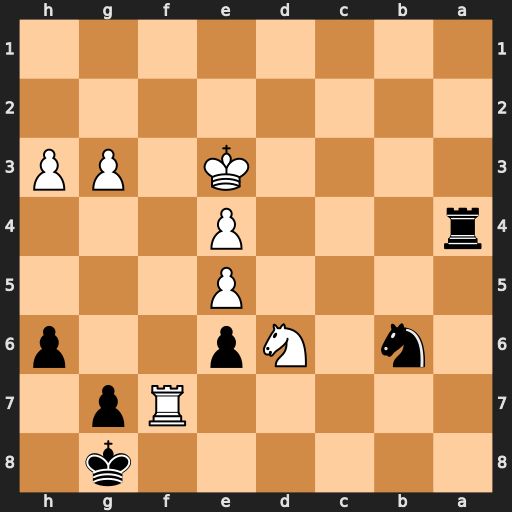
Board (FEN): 6k1/5Rp1/1n1Np2p/4P3/r3P3/4K1PP/8/8
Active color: b
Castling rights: -
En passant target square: -
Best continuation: Nc4+ Nxc4 Kxf7